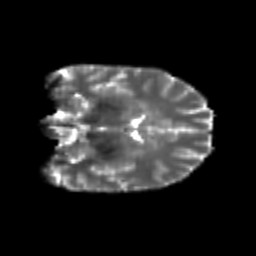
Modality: T2w
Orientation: coronal
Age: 24
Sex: female
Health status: healthy
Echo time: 0.074 s